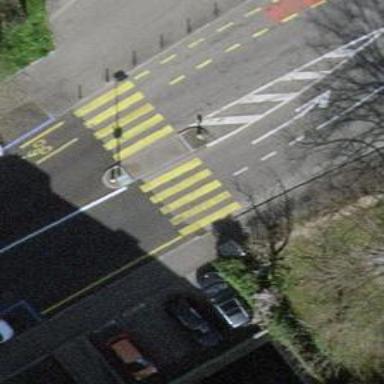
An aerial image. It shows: Uncontrolled crossing with central island on the road.